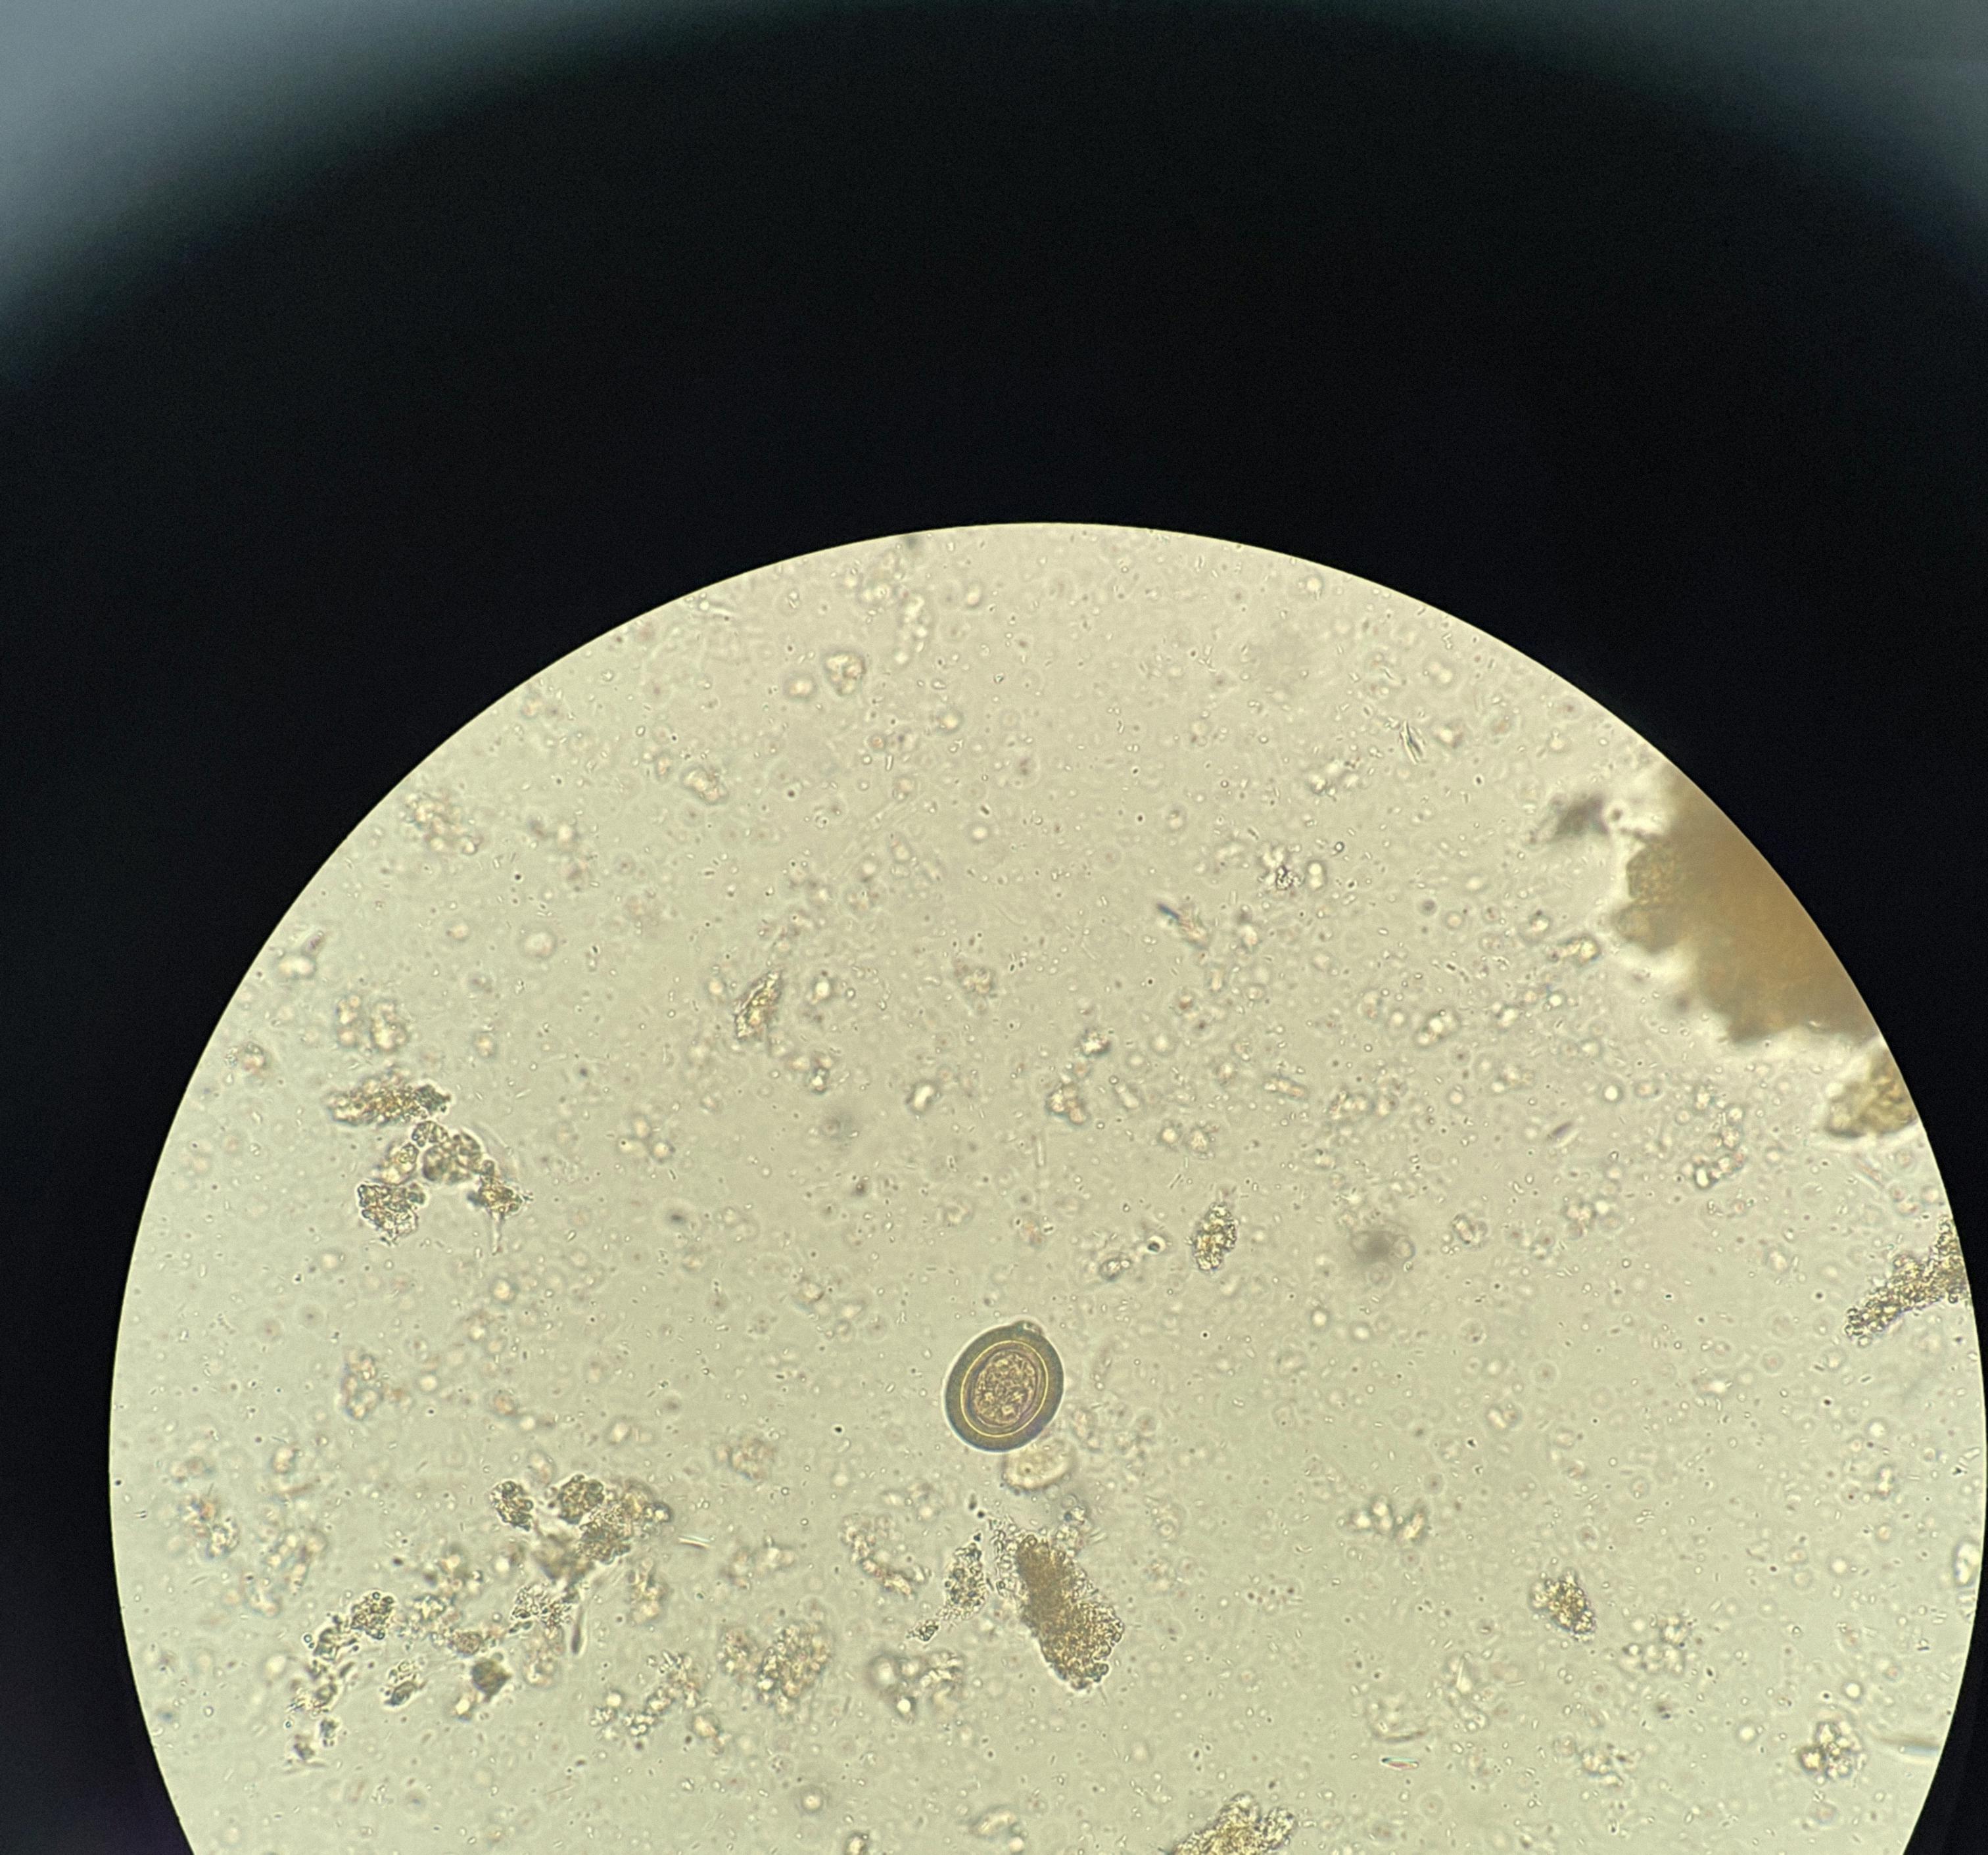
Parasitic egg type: Taenia spp. egg